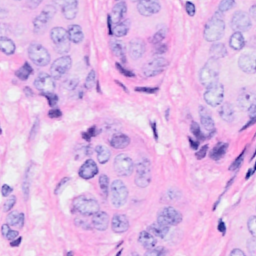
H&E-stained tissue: Breast